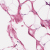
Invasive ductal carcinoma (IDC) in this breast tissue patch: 0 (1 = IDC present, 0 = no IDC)